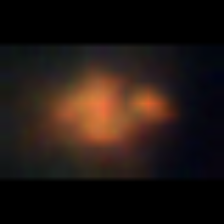
Taxon: NanoPlankton
Group: Other